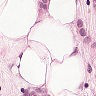
Metastatic tissue present: yes